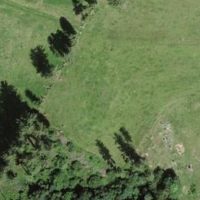
EUNIS habitat code: 23
Species observed at this site:
Milvus milvus